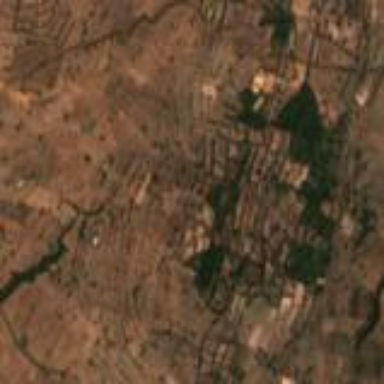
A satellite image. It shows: Farmland with rice crops producing rice.